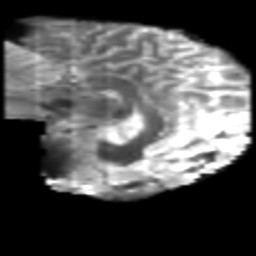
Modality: T2w
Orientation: sagittal
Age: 30
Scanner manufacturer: philips
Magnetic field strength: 3 T
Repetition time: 8.6 s
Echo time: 0.127 s